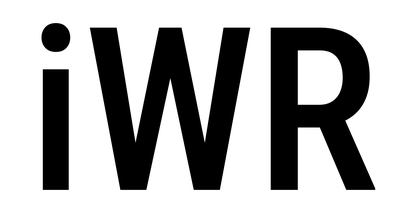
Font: Roboto_Condensed_Medium